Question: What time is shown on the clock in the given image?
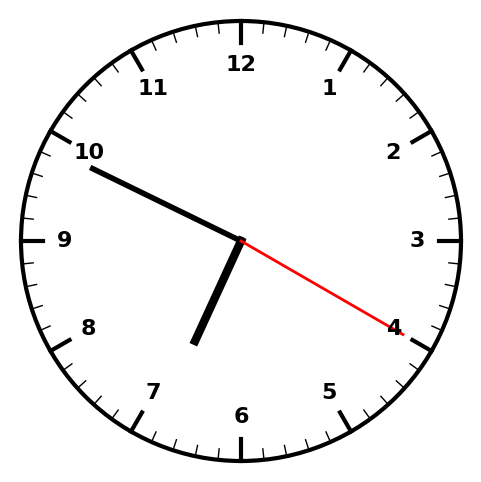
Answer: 06:49:20